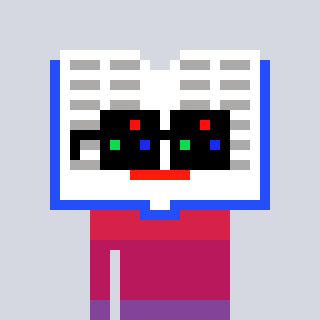
a pixel art character with square black sunglasses, a dictionary-shaped head and a bluegrey-colored body on a cool background